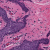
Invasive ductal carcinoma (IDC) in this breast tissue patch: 0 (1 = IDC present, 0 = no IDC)